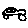
Label: car